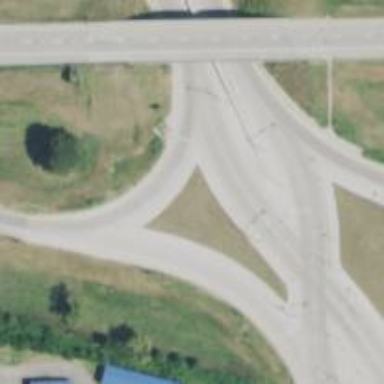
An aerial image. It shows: Motorway link at diverging diamond interchange (DDI) junction.